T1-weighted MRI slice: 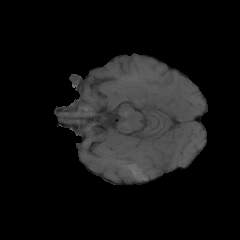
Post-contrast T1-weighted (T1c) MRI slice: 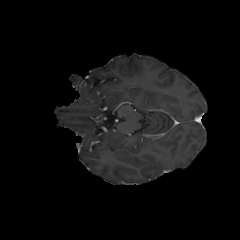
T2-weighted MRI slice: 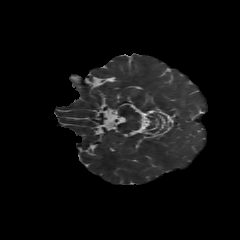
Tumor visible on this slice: no